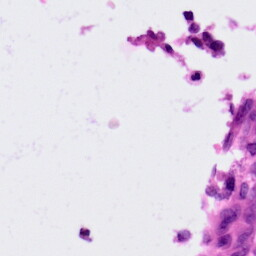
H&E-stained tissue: Ovarian